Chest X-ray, PA view. Patient: 26 years old, sex M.
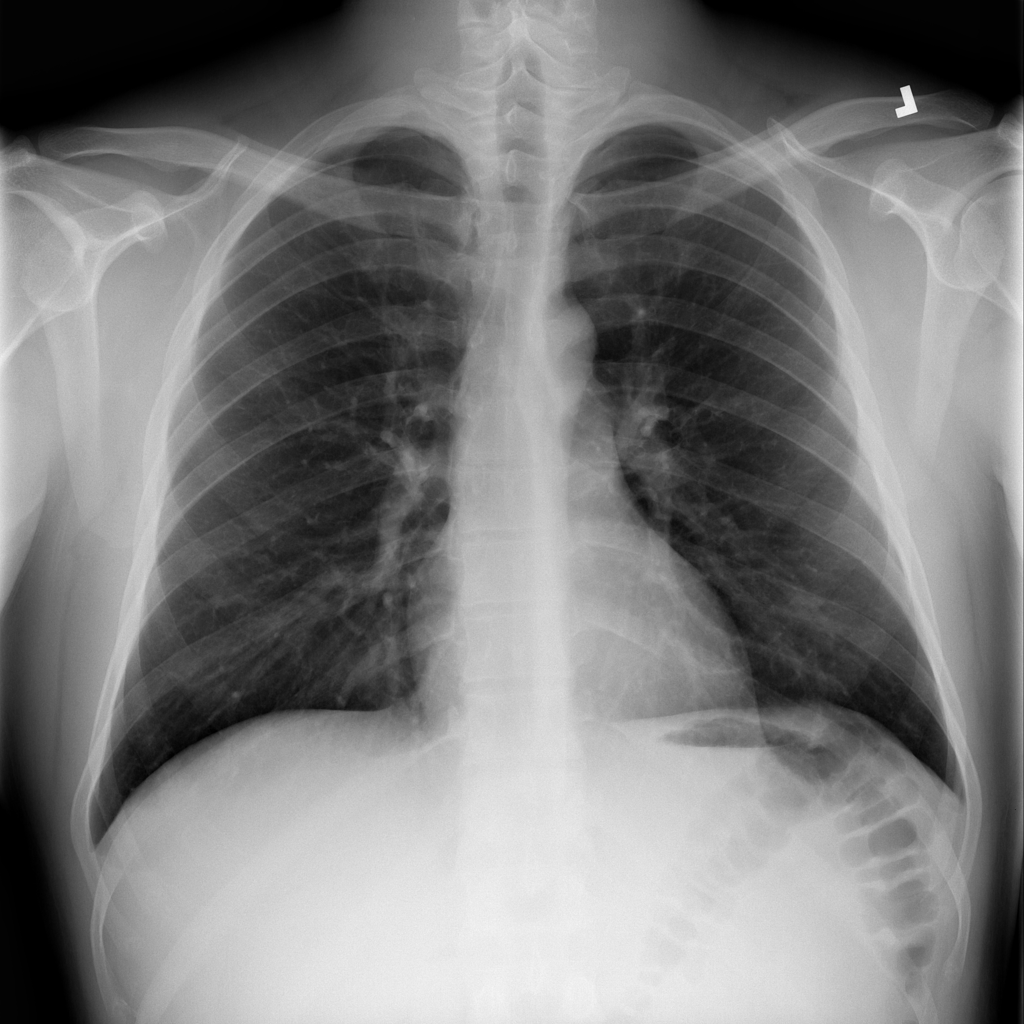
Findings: Pneumothorax